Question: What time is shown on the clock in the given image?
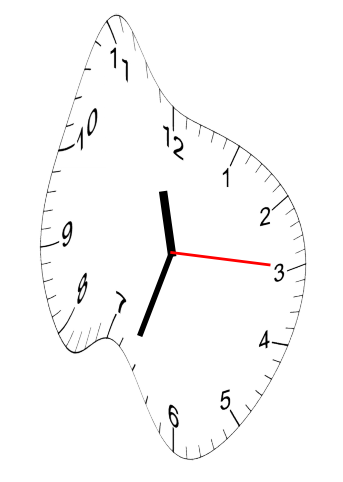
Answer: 11:33:15